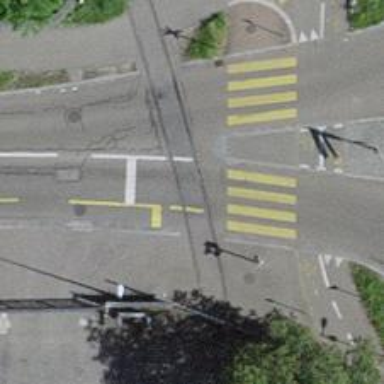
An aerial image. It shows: Uncontrolled level crossing on the railway.